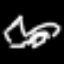
Label: octagon